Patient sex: M
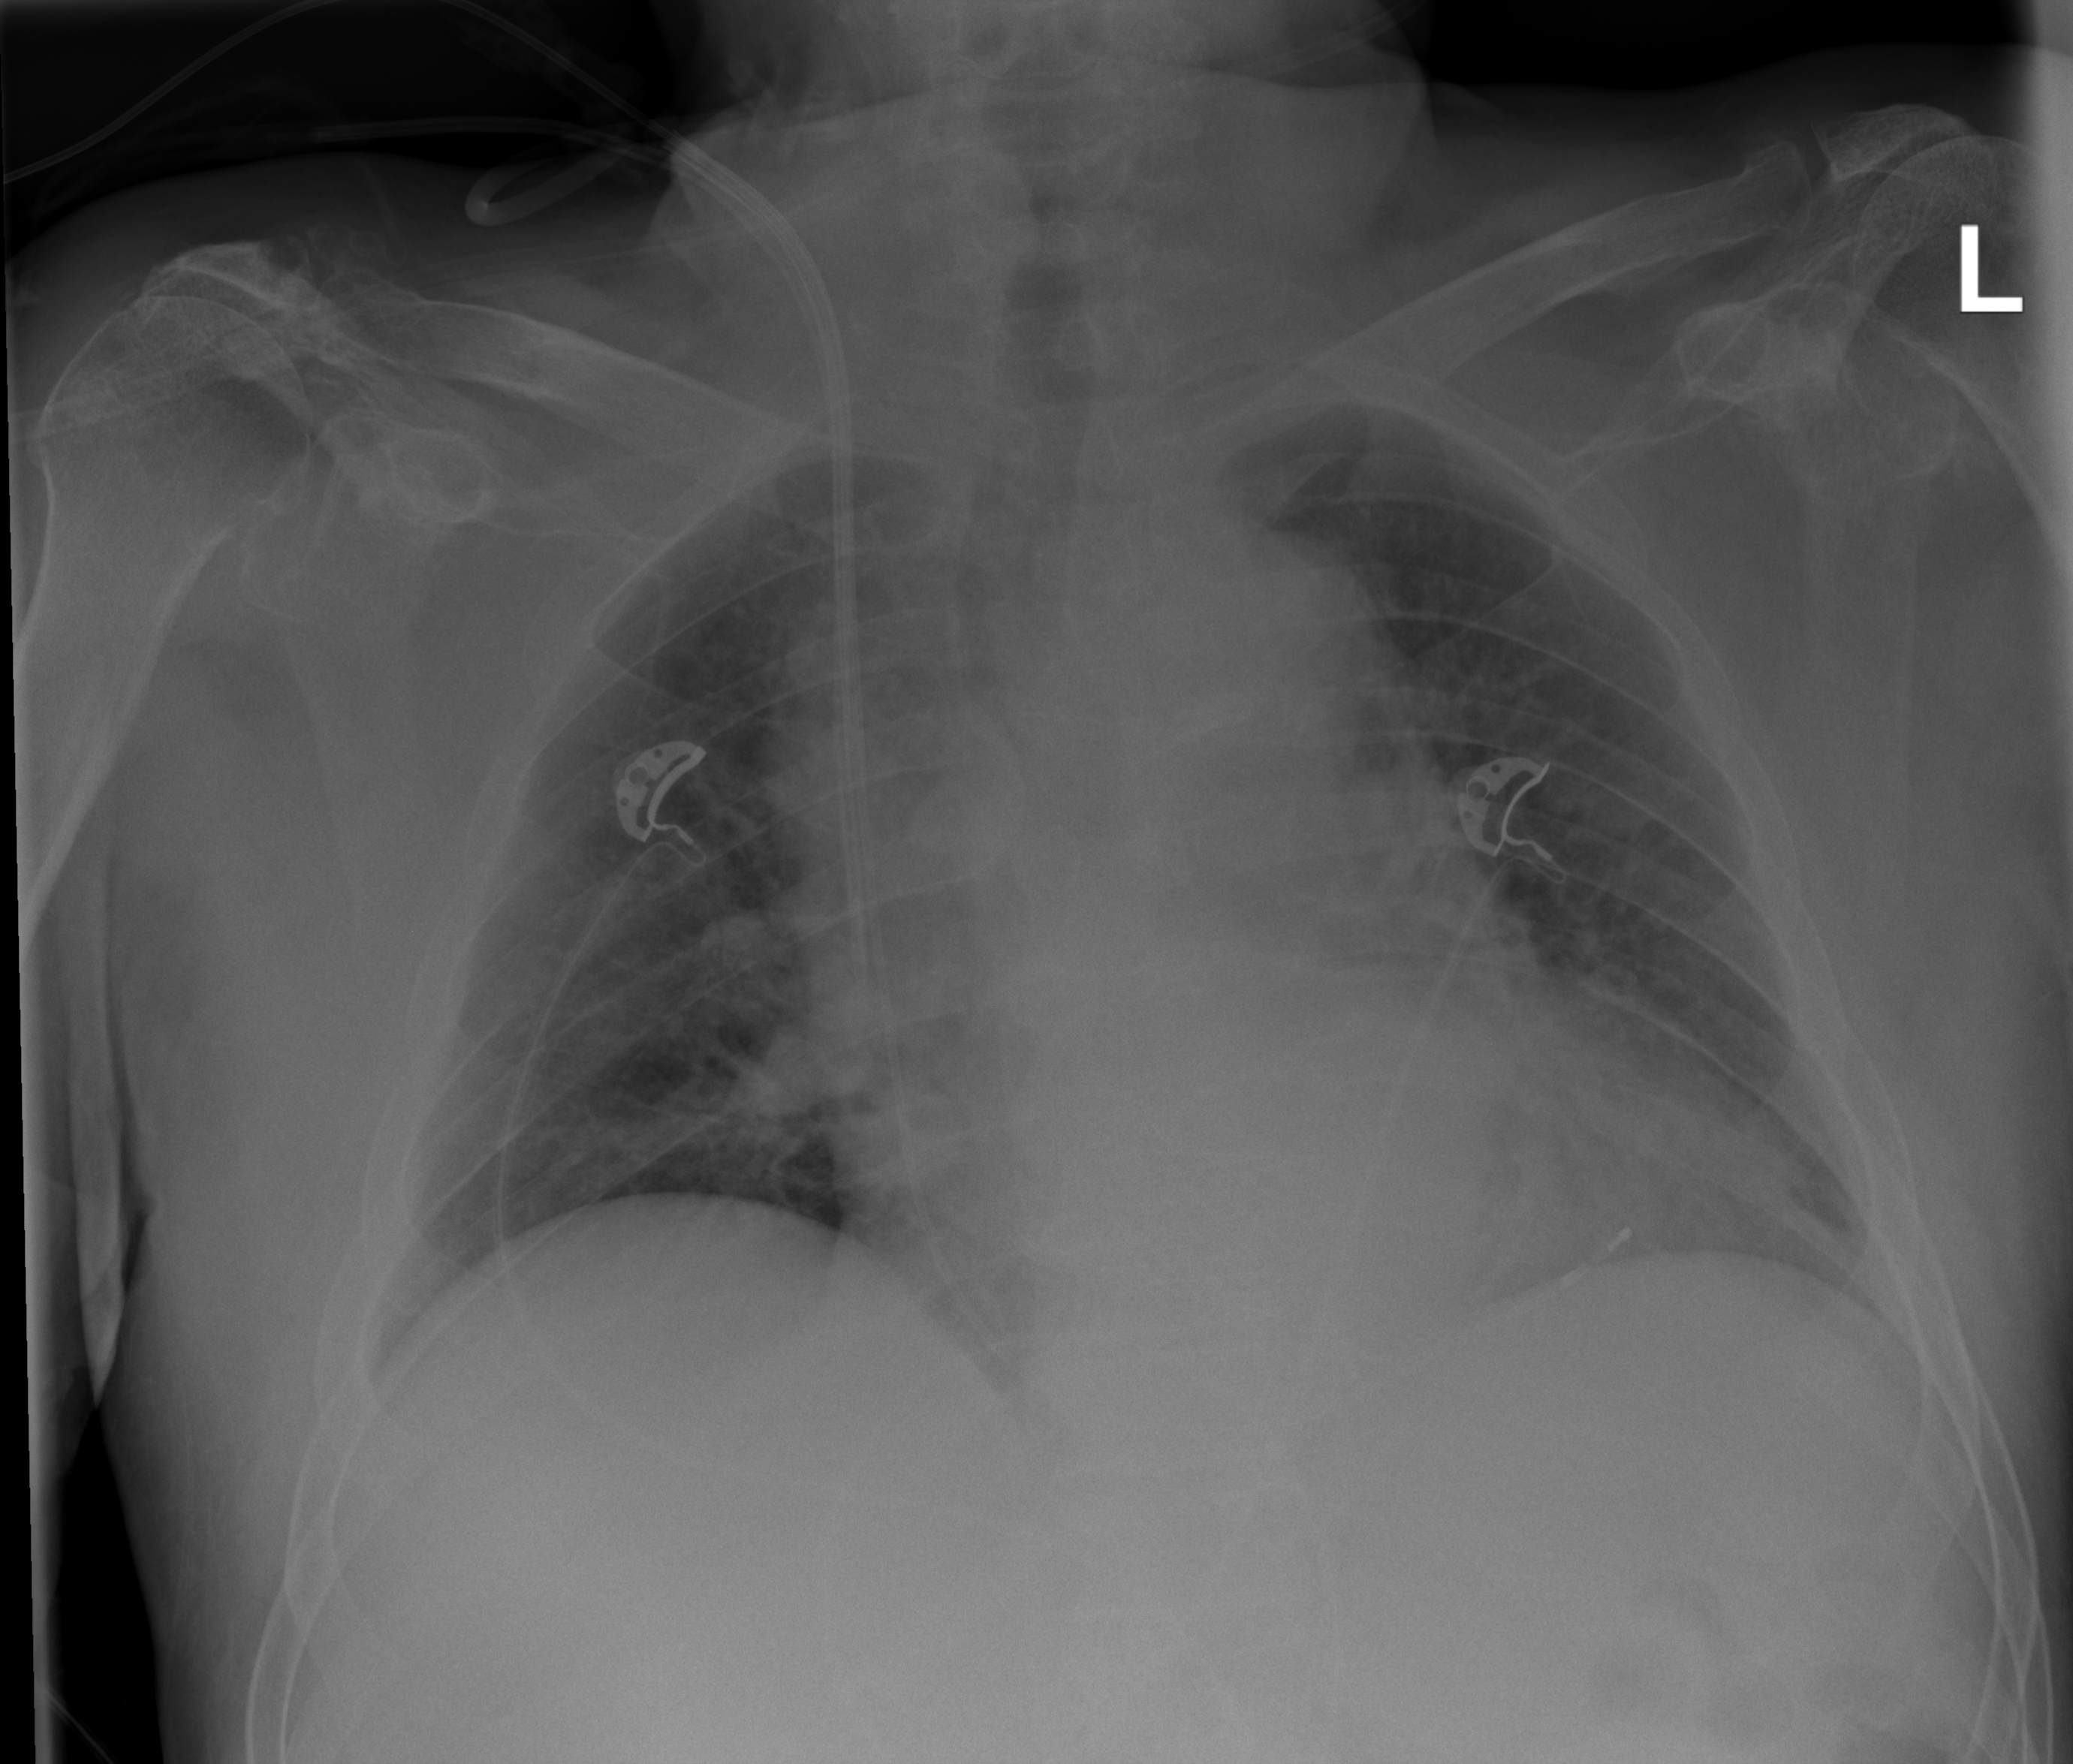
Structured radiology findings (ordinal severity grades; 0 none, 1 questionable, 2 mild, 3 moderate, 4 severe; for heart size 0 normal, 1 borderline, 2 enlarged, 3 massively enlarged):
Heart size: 2
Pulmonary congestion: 2
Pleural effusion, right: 0
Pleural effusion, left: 0
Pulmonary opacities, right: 2
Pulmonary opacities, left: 2
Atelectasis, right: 2
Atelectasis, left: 2